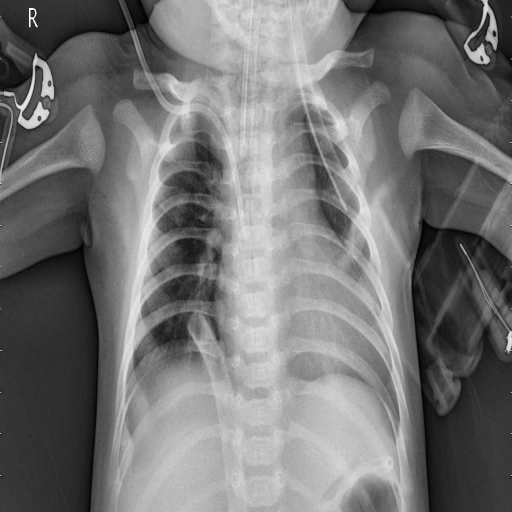
Finding: PNEUMONIA